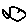
Label: fish